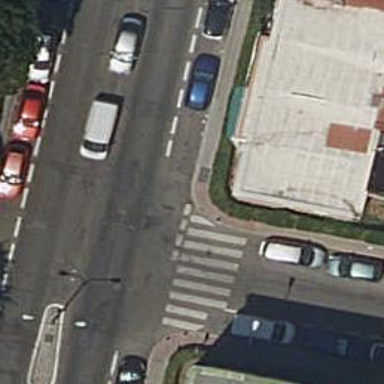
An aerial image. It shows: Bollard barrier.